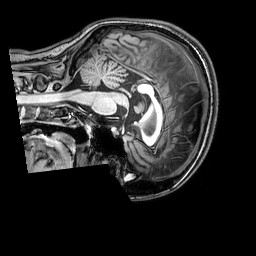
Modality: T1w
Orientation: sagittal
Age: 25
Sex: female
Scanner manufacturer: philips
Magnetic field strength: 3 T
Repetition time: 0.008113 s
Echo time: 0.003709 s